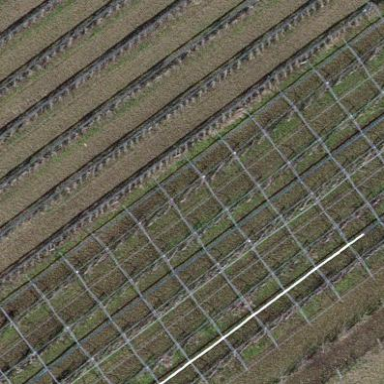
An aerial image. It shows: Greenhouse.